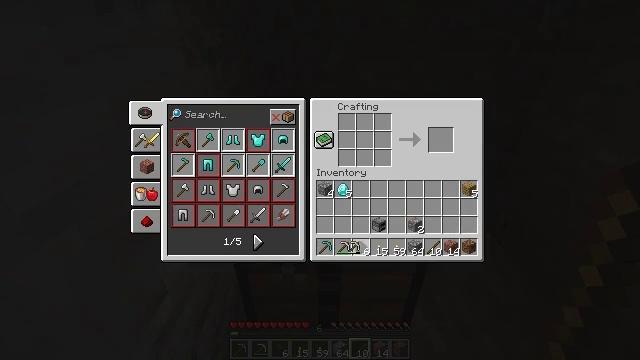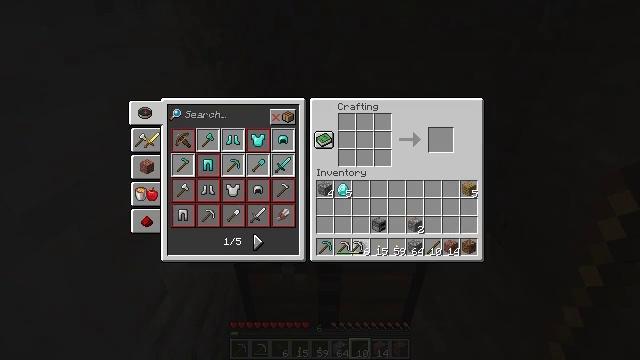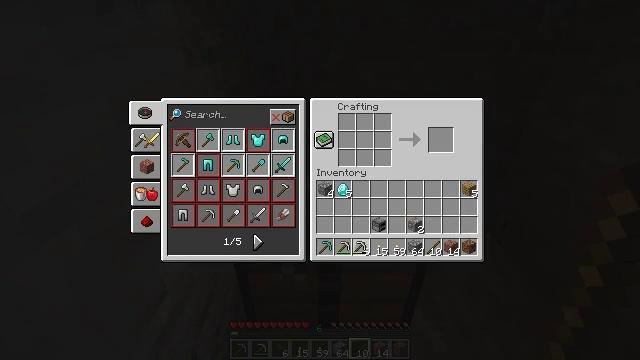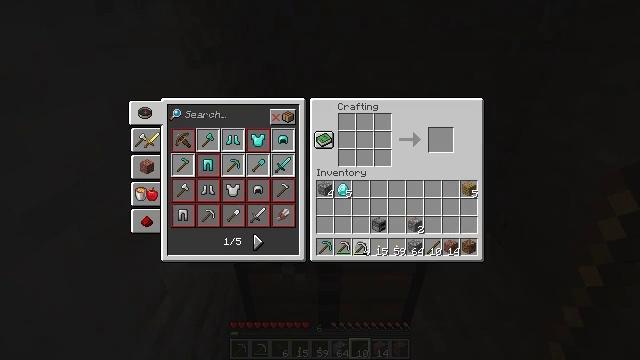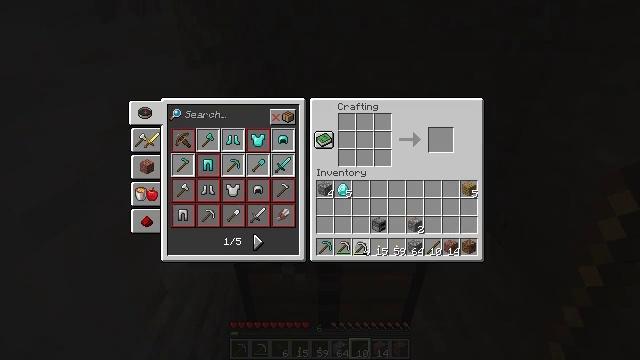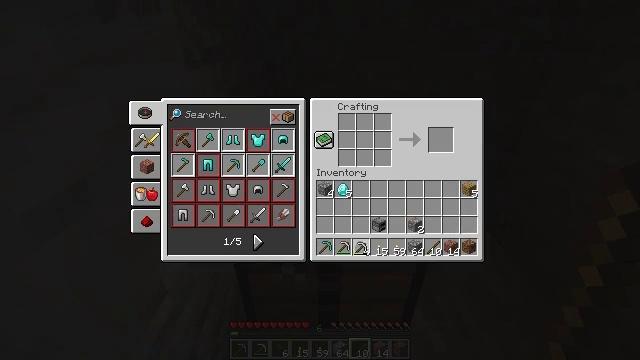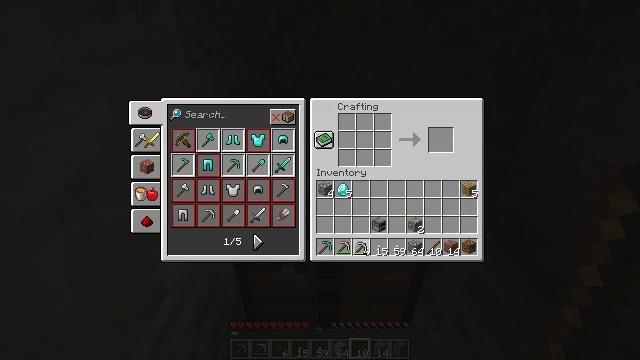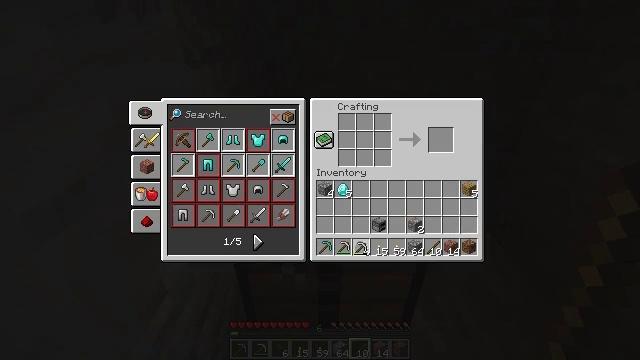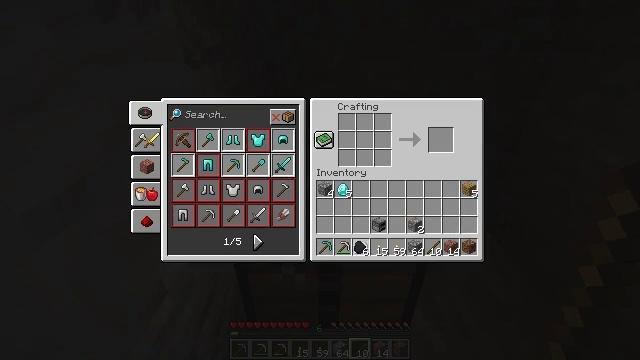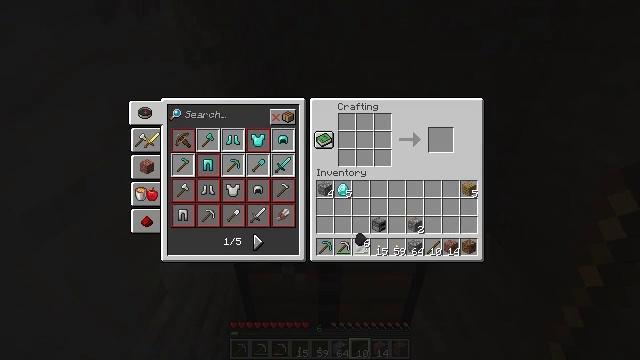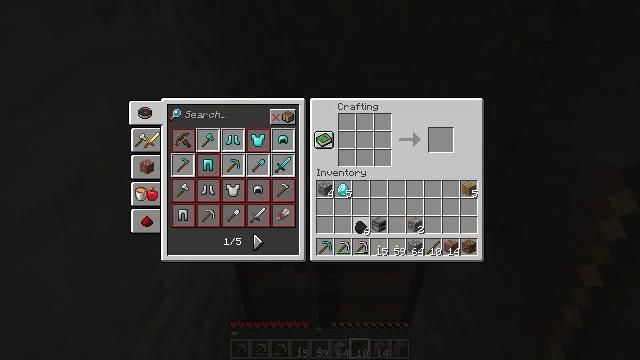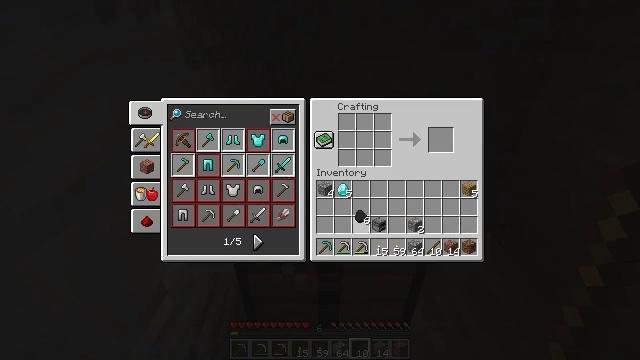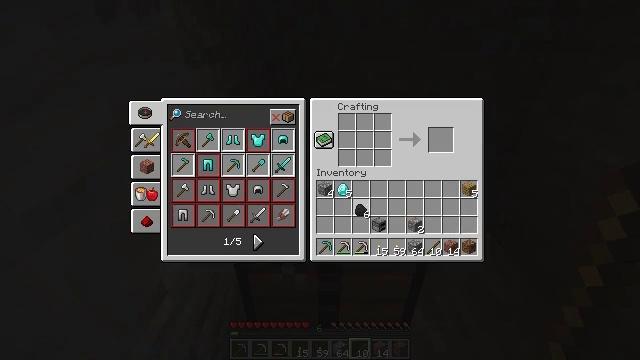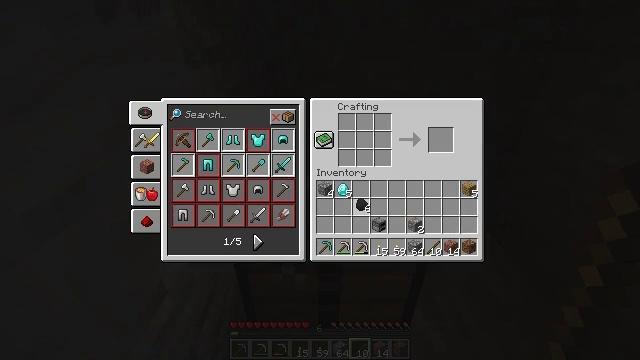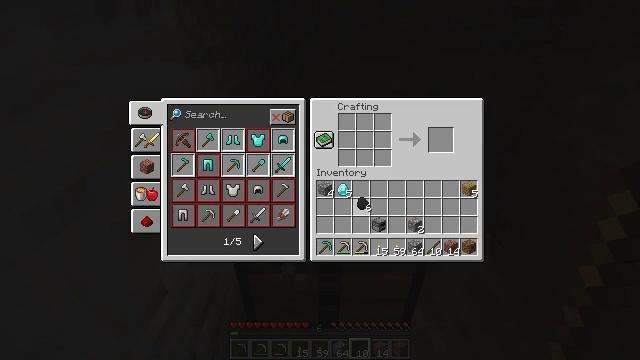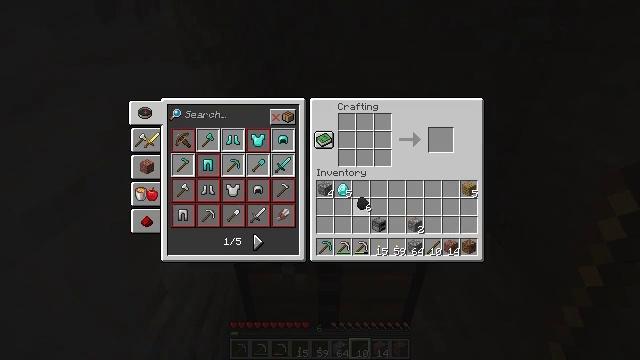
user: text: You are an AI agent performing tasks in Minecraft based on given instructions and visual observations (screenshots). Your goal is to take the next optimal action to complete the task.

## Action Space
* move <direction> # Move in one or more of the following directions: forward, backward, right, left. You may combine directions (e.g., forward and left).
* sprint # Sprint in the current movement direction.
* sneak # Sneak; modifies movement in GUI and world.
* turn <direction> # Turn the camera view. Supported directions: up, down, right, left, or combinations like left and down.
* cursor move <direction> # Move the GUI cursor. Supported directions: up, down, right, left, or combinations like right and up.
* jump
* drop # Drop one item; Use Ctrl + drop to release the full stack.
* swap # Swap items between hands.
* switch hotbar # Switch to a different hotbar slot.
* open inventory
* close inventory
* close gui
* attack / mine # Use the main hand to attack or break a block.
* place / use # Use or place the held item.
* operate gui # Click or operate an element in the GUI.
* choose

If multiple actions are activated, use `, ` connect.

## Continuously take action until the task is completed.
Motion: motion action
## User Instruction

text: Put back the crafting table.
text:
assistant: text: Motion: no_op
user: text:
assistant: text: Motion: no_op
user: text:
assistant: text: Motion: no_op
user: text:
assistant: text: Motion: no_op
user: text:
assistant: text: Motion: operate gui
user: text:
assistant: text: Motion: operate gui
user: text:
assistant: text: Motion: operate gui
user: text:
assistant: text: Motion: no_op
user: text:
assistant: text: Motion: cursor move up
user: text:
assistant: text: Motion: cursor move up
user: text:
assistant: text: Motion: cursor move up
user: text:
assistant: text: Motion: no_op
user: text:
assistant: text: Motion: no_op
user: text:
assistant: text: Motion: no_op
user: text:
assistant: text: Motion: operate gui
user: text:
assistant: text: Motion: operate gui
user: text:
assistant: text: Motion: operate gui
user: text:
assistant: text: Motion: operate gui
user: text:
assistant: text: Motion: no_op
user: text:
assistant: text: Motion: no_op
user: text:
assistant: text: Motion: no_op
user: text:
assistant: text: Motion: no_op
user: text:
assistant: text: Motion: no_op
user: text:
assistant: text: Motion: no_op
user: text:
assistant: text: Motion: no_op
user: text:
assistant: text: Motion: no_op
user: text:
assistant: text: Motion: no_op
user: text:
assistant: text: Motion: no_op
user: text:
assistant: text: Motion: no_op
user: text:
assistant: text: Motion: close gui